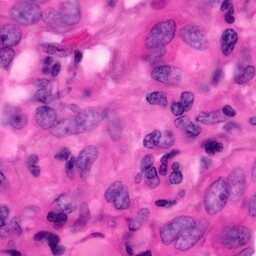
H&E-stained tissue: Pancreatic